Question: How do I go about creating a circular 'Border' that can hold other UI elements?
Something like this:

Is there some easy way of achieving a similar effect?
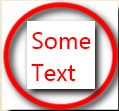
Answer: This works with a 'MultiValueConverter':
'''
public class CircleMarginConverter : IMultiValueConverter
{
public object Convert(object[] values, Type targetType, object parameter, System.Globalization.CultureInfo culture)
{
var width = (double)values[0];
var height = (double)values[1];
var diagonal = Math.Sqrt(width * width + height * height);
var horzmargin = (diagonal - width) / 2;
var vertmargin = (diagonal - height) / 2;
return new Thickness(horzmargin,vertmargin,horzmargin,vertmargin);
}
public object[] ConvertBack(object value, Type[] targetTypes, object parameter, System.Globalization.CultureInfo culture)
{
throw new NotImplementedException();
}
}
'''
with following Usercontrol:
'''
<UserControl x:Class="CircleBorderTest.CircleBorder"
xmlns="http://schemas.microsoft.com/winfx/2006/xaml/presentation"
xmlns:x="http://schemas.microsoft.com/winfx/2006/xaml"
xmlns:mc="http://schemas.openxmlformats.org/markup-compatibility/2006"
xmlns:local="clr-namespace:CircleBorderTest"
xmlns:d="http://schemas.microsoft.com/expression/blend/2008"
mc:Ignorable="d"
d:DesignHeight="300" d:DesignWidth="300">
<UserControl.ContentTemplate>
<DataTemplate DataType="UserControl">
<DataTemplate.Resources>
<local:CircleMarginConverter x:Key="CircleMarginConverter"/>
</DataTemplate.Resources>
<Grid VerticalAlignment="Center" HorizontalAlignment="Center">
<ContentPresenter Content="{TemplateBinding Content}">
<ContentPresenter.Margin>
<MultiBinding Converter="{StaticResource CircleMarginConverter}">
<Binding Path="ActualWidth" RelativeSource="{RelativeSource Self}"/>
<Binding Path="ActualHeight" RelativeSource="{RelativeSource Self}"/>
</MultiBinding>
</ContentPresenter.Margin>
</ContentPresenter>
<Ellipse HorizontalAlignment="Stretch" VerticalAlignment="Stretch" Stroke="Red" StrokeThickness="1px"/>
</Grid>
</DataTemplate>
</UserControl.ContentTemplate>
</UserControl>
'''
and is used like this:
'''
<Window x:Class="CircleBorderTest.MainWindow"
xmlns="http://schemas.microsoft.com/winfx/2006/xaml/presentation"
xmlns:x="http://schemas.microsoft.com/winfx/2006/xaml"
xmlns:local="clr-namespace:CircleBorderTest"
Title="MainWindow" Height="350" Width="525">
<local:CircleBorder>
yeah
</local:CircleBorder>
</Window>
'''
This resizes with the content. You can actually use this as a style on any 'ContentControl' you like.